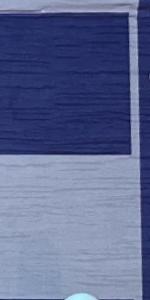
Label: Empty